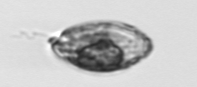
Label: Katodinium_or_Torodinium